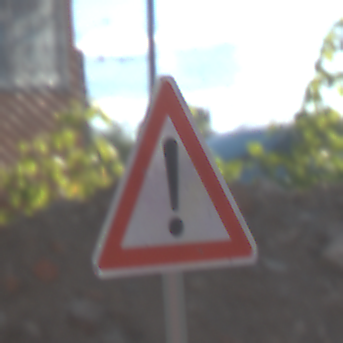
Verkehrszeichen: Gefahrenstelle
Umgebung: Outdoor, Suburban
Tageszeit: MorningAfternoon
Wetter: PartlyCloudy
Licht: Natural
Jahreszeit: NotSpecified
Kontrast: HighContrast